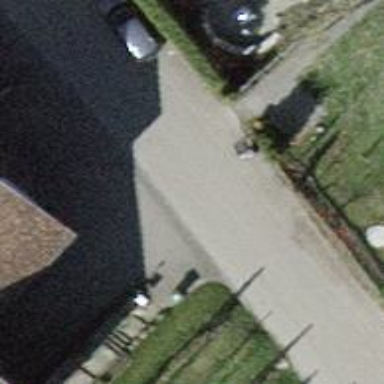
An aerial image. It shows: Residential road with asphalt surface.